Question: I've been trying to get an MVC 5 web application running on a server. It has not been a good day :-(
The server is Windows Server 2008. I have installed NET Framework 4 and NET Framework 4.5. I spent ages trying to get past a really weird 403 Access Forbidden error before discovering that adding this attribute gets the site loading.
'''
<modules runAllManagedModulesForAllRequests="true">
'''
I am now getting an error within an internal constructor that seems to be called before my Application_Start method. I am using the Membership Database, since I've upgraded an MVC 3 project to MVC 5. I mention this since I've seen a few questions on SO where people have encountered this problem using OpenAuth.
From what I've read the problem is connected to the security model changing. <URL>. However, the 'AllowPartiallyTrustedCallersAttribute' is not available in MVC 5.
I've ran the project successfully on my local machine but pushing it to a server is looking a touch tricky. I suspect there is something not quite right with the set up on the server but I'm at a bit of a loss now to guess what.
The problem is with the recommended version of System.Web.WebPages. If I comment that out in my web.config then the project runs. It doesn't look as nice as it should be it definitely runs! I've going to try and install this web app on a server running Windows 2008 R2 Datacentre. I'll post my results.
'''
<dependentAssembly>
<assemblyIdentity name="System.Web.WebPages" publicKeyToken="31bf3856ad364e35" />
<bindingRedirect oldVersion="1.0.0.0-3.0.0.0" newVersion="3.0.0.0" />
</dependentAssembly>
'''

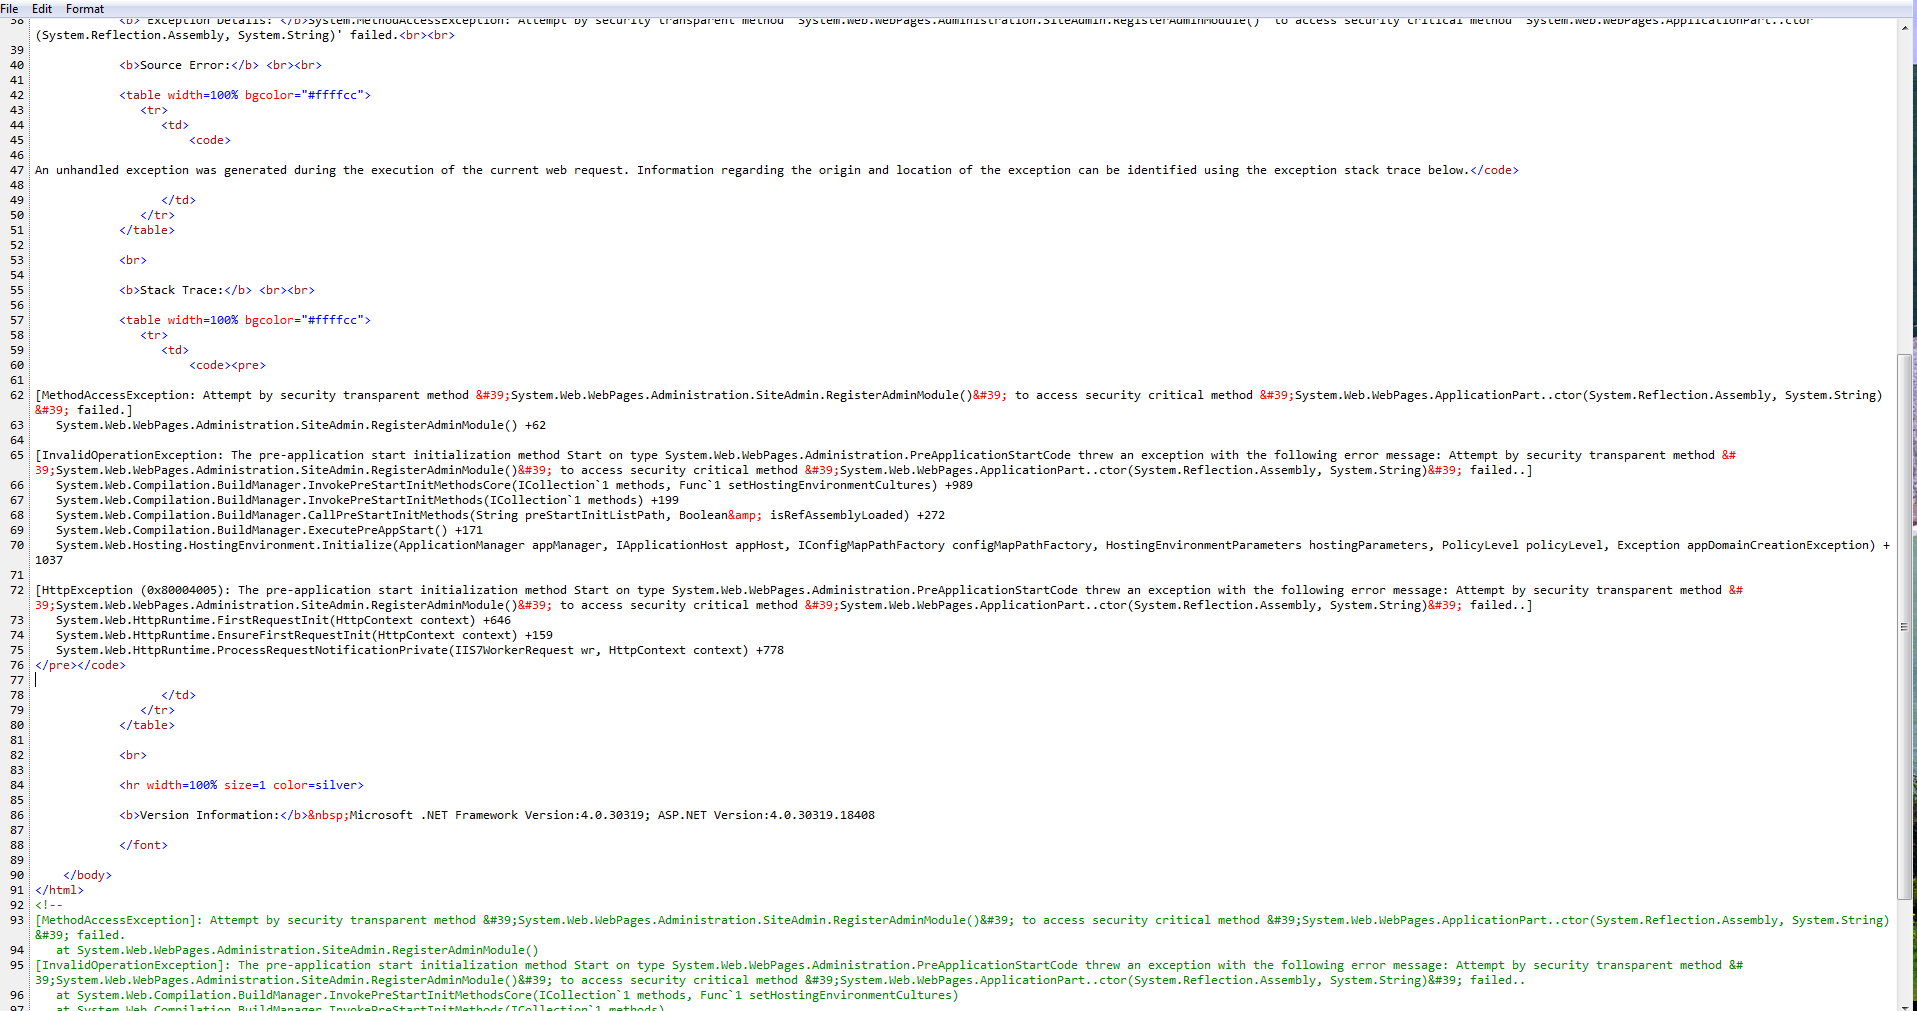
Answer: To fix this problem there were two steps: first remove Nuget packages that came with the default set up but which I was not using. These included Owin, Microsoft.Owin and various others connected with Identity. The only package I needed was Microsoft.AspNet.Identity.Core because I am using User.Identity.Name.
The second step was to exclude those files that used the packages: these were the AccountController, Startup.cs and Startup.Auth.cs in the App_Start folder. I think these files are necessary if using the newer versions of Authenticaion but as I am using the old MembershipProvider they are not necessary for me.